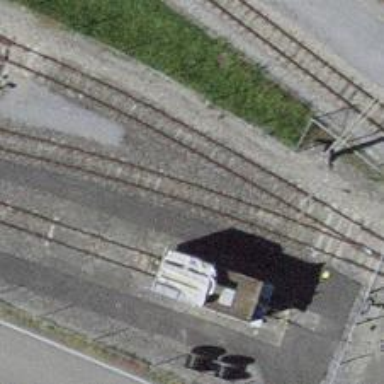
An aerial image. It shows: Narrow-gauge railway siding with electrified contact lines. It consists of one track.